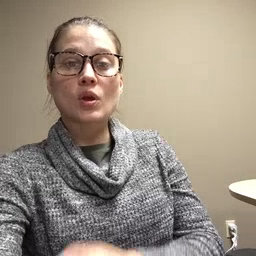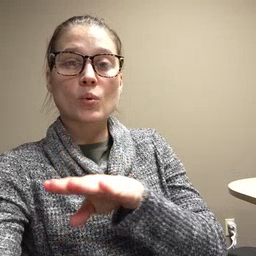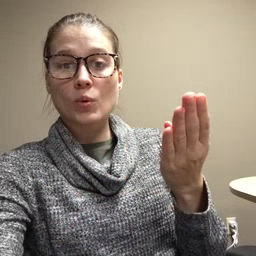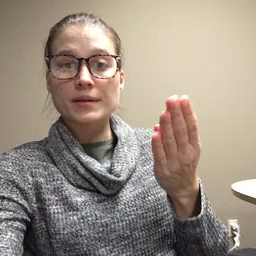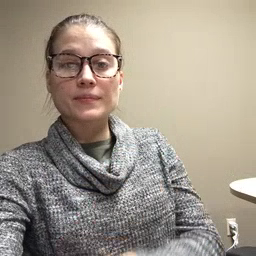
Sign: open